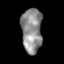
Tissue: prostate
Cell type: T cells
Senescence score: 0.2624
Nuclear area (px): 898
Mean DAPI intensity: 141.611